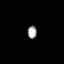
Tissue: lung
Cell type: Epithelial cells
Senescence score: 0.2416
Nuclear area (px): 118
Mean DAPI intensity: 159.5